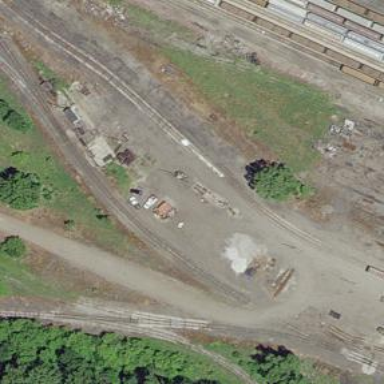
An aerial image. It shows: Railway siding with rails.